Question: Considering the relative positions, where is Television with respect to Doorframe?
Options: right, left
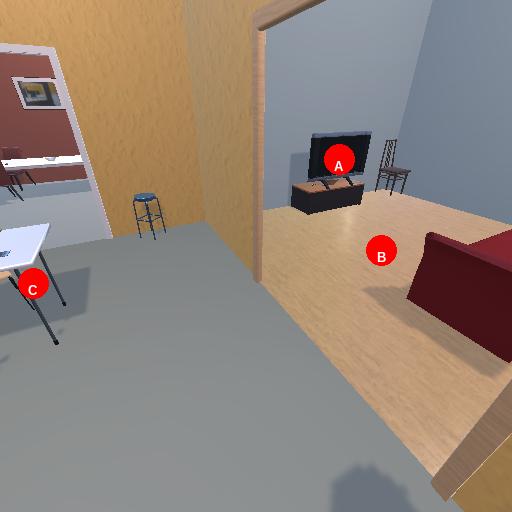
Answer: right